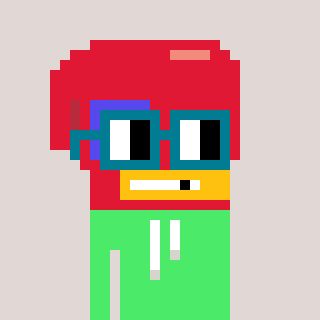
a pixel art character with square dark green glasses, a boxing glove-shaped head and a teal-colored body on a warm background